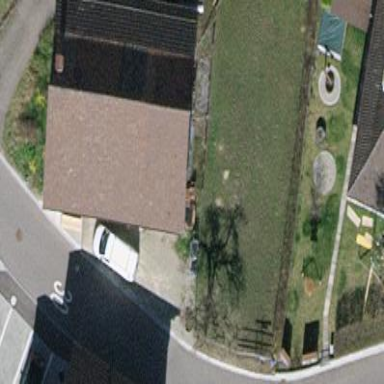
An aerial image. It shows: Rural barn.